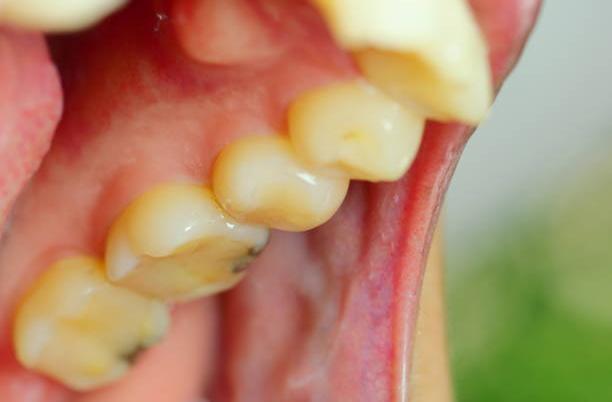
Condition: Calculus